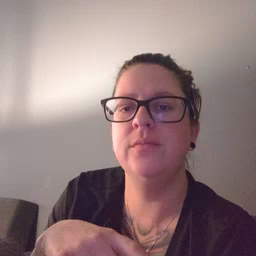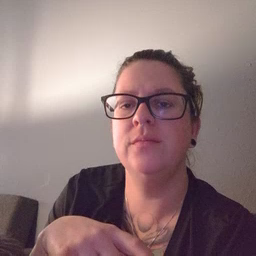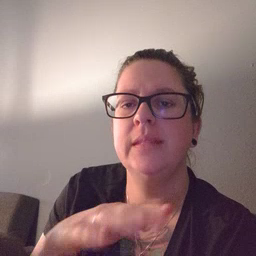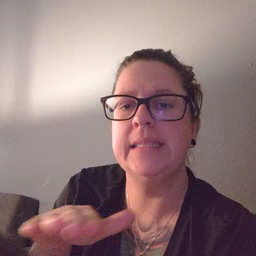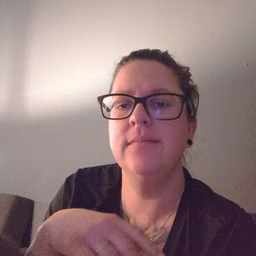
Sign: clean